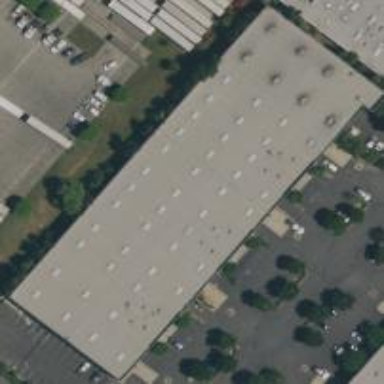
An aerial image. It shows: Warehouse building.